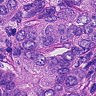
Metastatic tissue present: yes